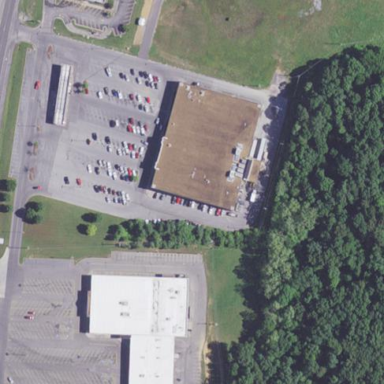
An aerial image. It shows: Retail building housing supermarket.